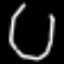
Label: octagon